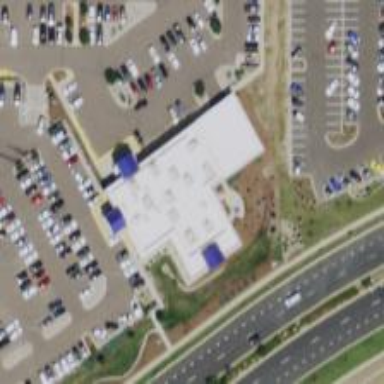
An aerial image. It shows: Building that houses car shop.